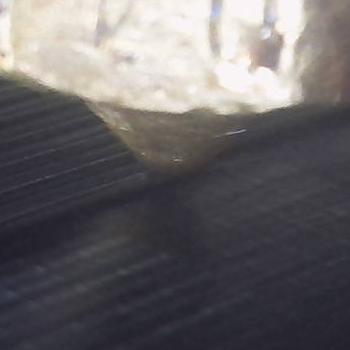
Flow rate: 59%